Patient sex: M
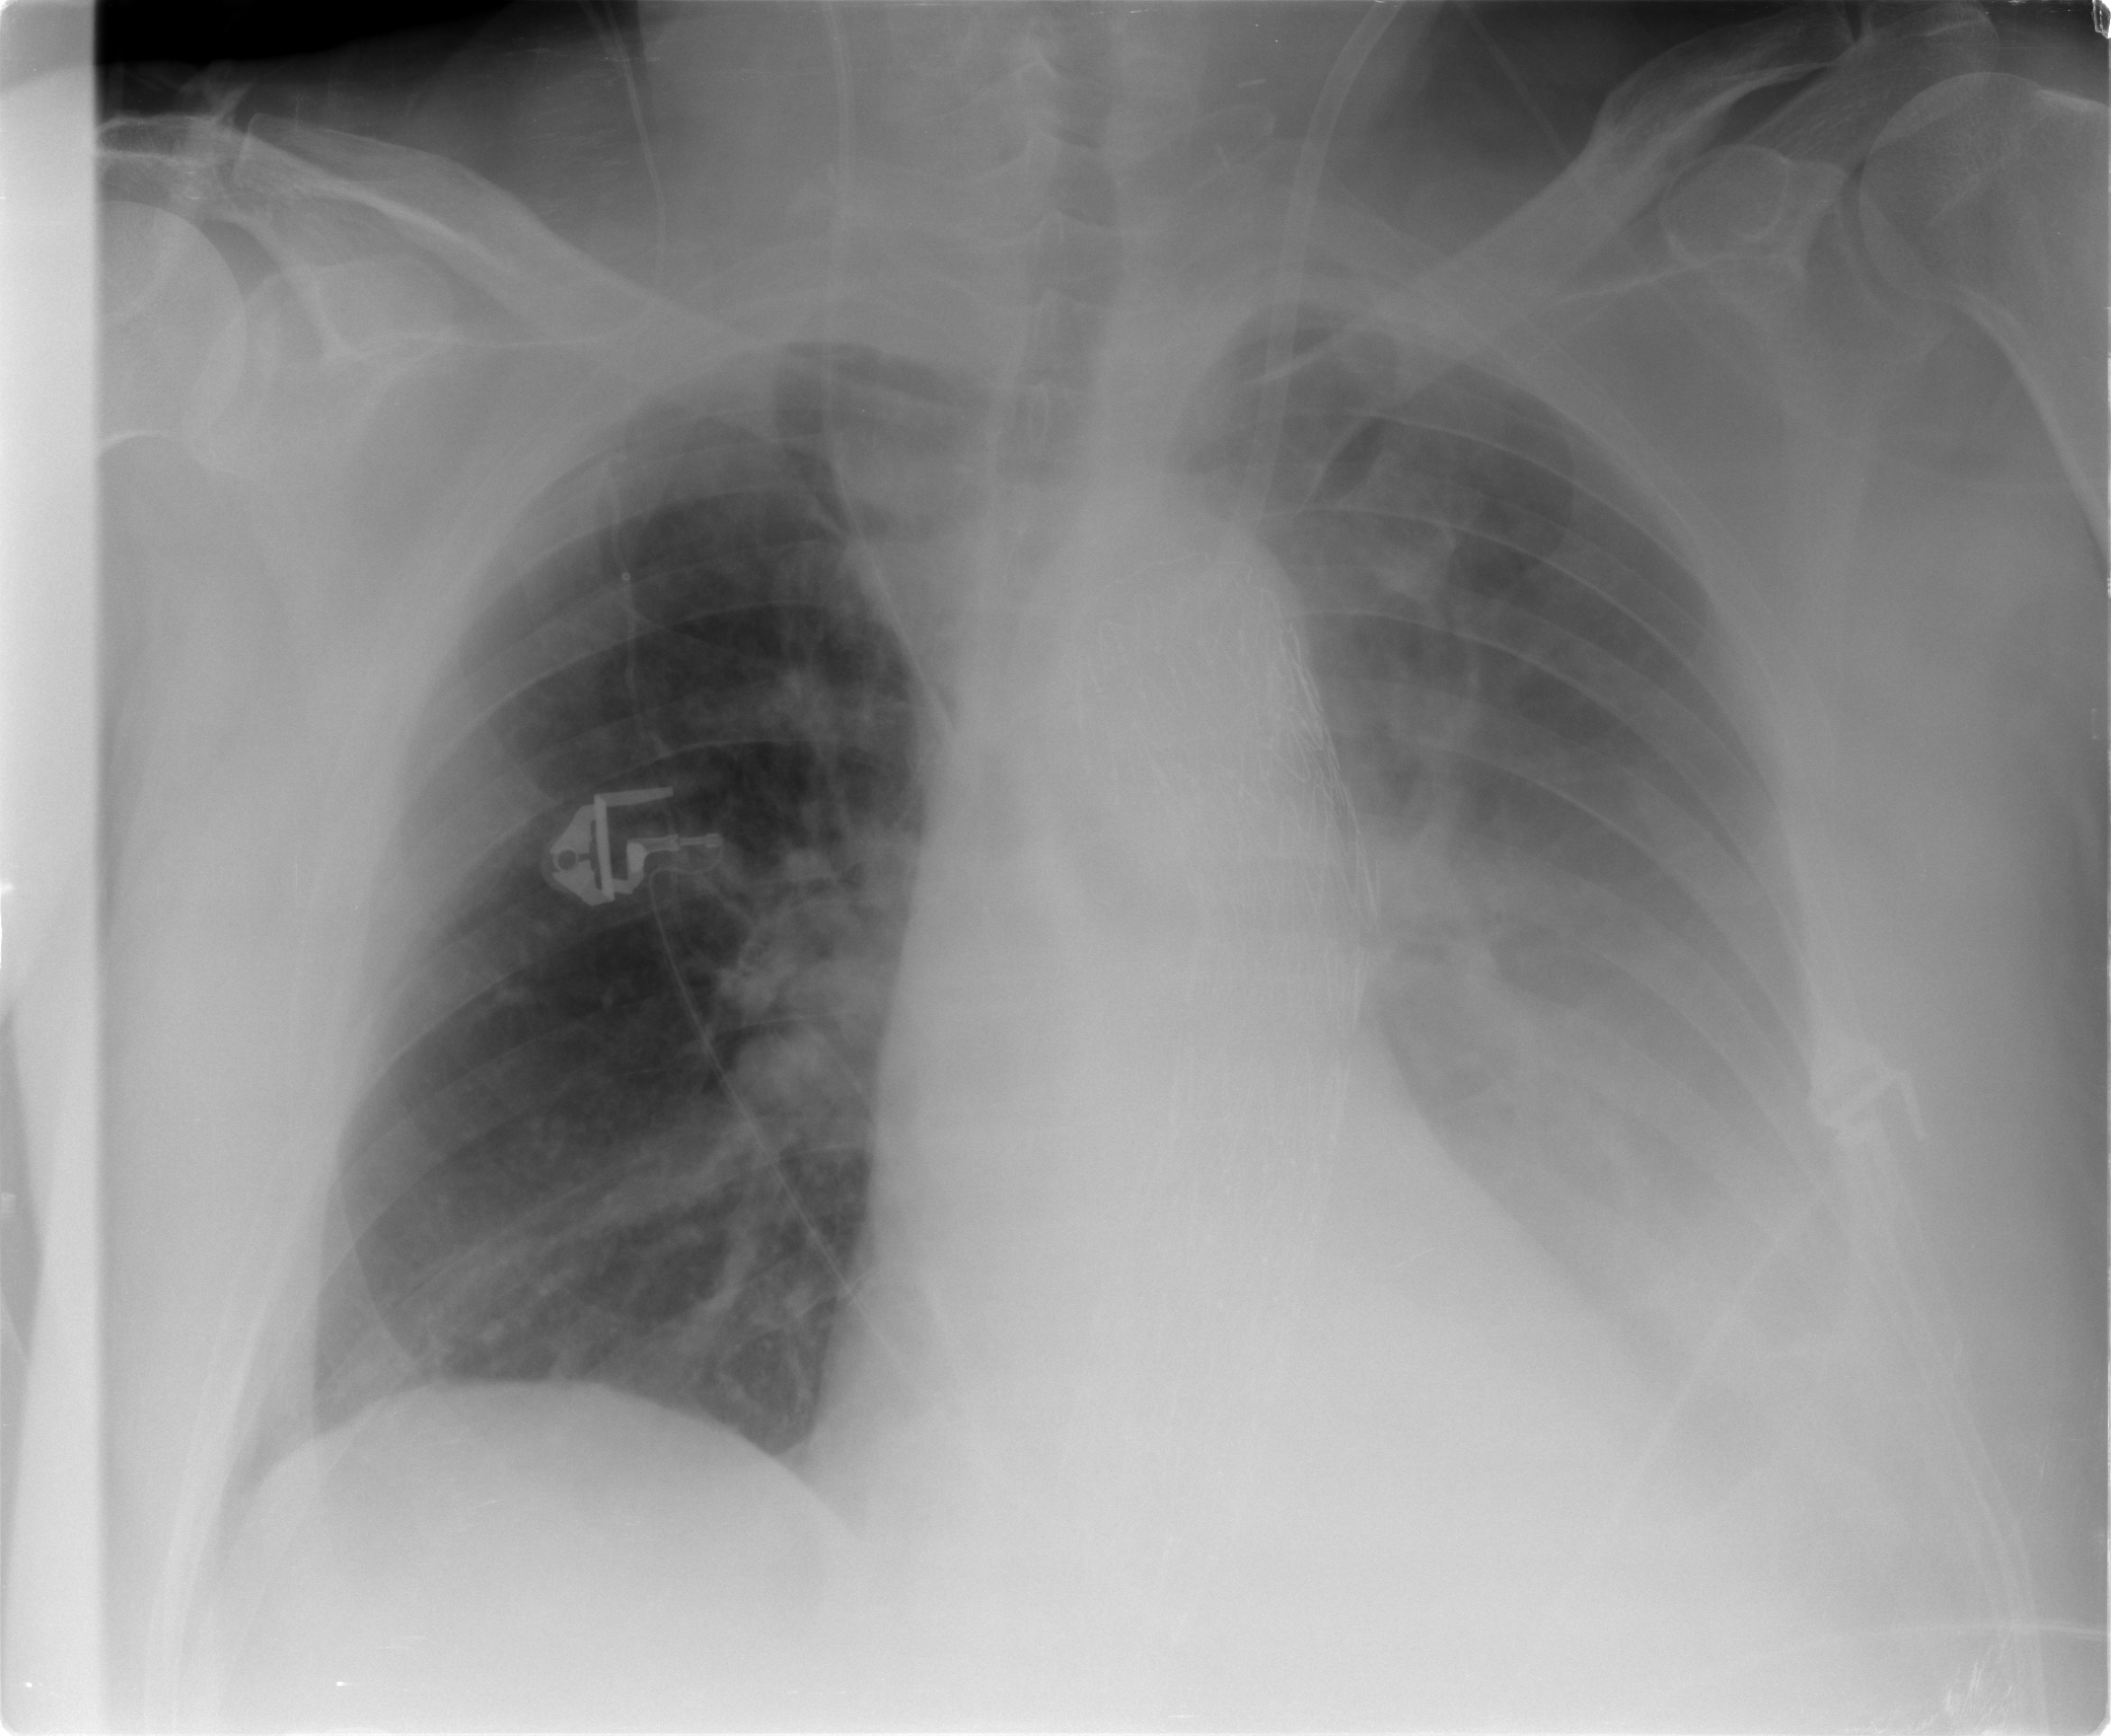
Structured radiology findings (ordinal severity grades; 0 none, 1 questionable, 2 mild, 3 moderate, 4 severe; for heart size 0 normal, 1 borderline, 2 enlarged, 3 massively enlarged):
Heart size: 0
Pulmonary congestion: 0
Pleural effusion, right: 0
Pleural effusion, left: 3
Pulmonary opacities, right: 0
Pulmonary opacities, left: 0
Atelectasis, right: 2
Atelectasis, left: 3